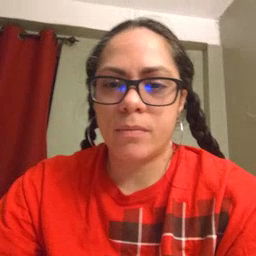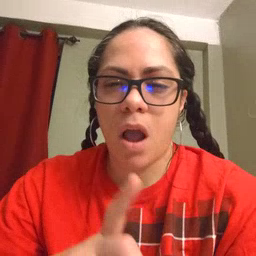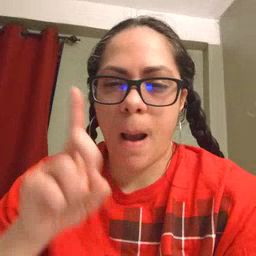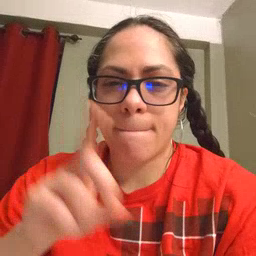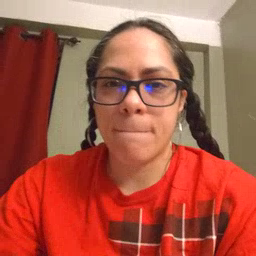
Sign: up